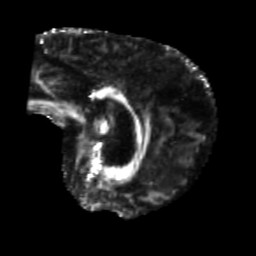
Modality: FA
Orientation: sagittal
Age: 56
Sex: male
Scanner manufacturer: siemens
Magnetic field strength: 3 T
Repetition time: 5.25 s
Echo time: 0.08 s